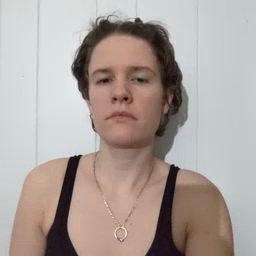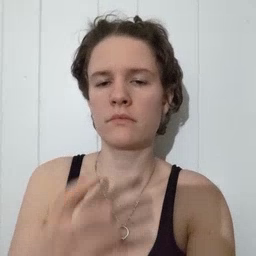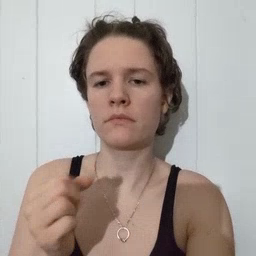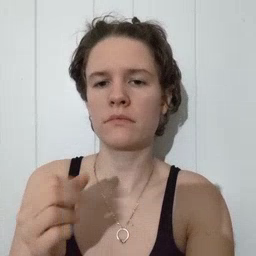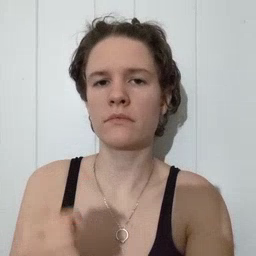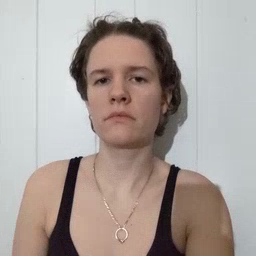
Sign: milk